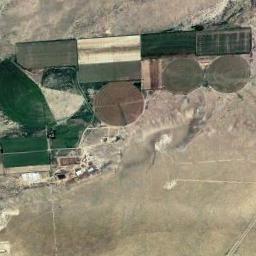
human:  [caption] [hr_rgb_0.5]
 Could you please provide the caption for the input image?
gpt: Three green circular farmlands with different radii are surrounded by wasteland and some other shapes of farmlands beside .

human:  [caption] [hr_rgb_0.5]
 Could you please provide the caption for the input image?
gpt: Three circular and semi-circular green and brown fields .

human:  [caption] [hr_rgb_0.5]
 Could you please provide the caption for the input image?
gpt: Circular farmland is not large .

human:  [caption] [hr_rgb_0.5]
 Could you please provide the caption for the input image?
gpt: There are some green circle farmland and square farmland near the bare land .

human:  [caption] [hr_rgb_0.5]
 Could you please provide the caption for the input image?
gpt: There are three circular farmlands beside a wasteland .